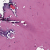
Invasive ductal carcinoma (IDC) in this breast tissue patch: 0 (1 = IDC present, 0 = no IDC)